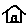
Label: house